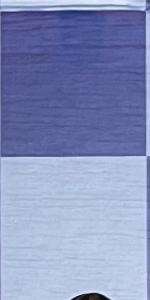
Label: Empty